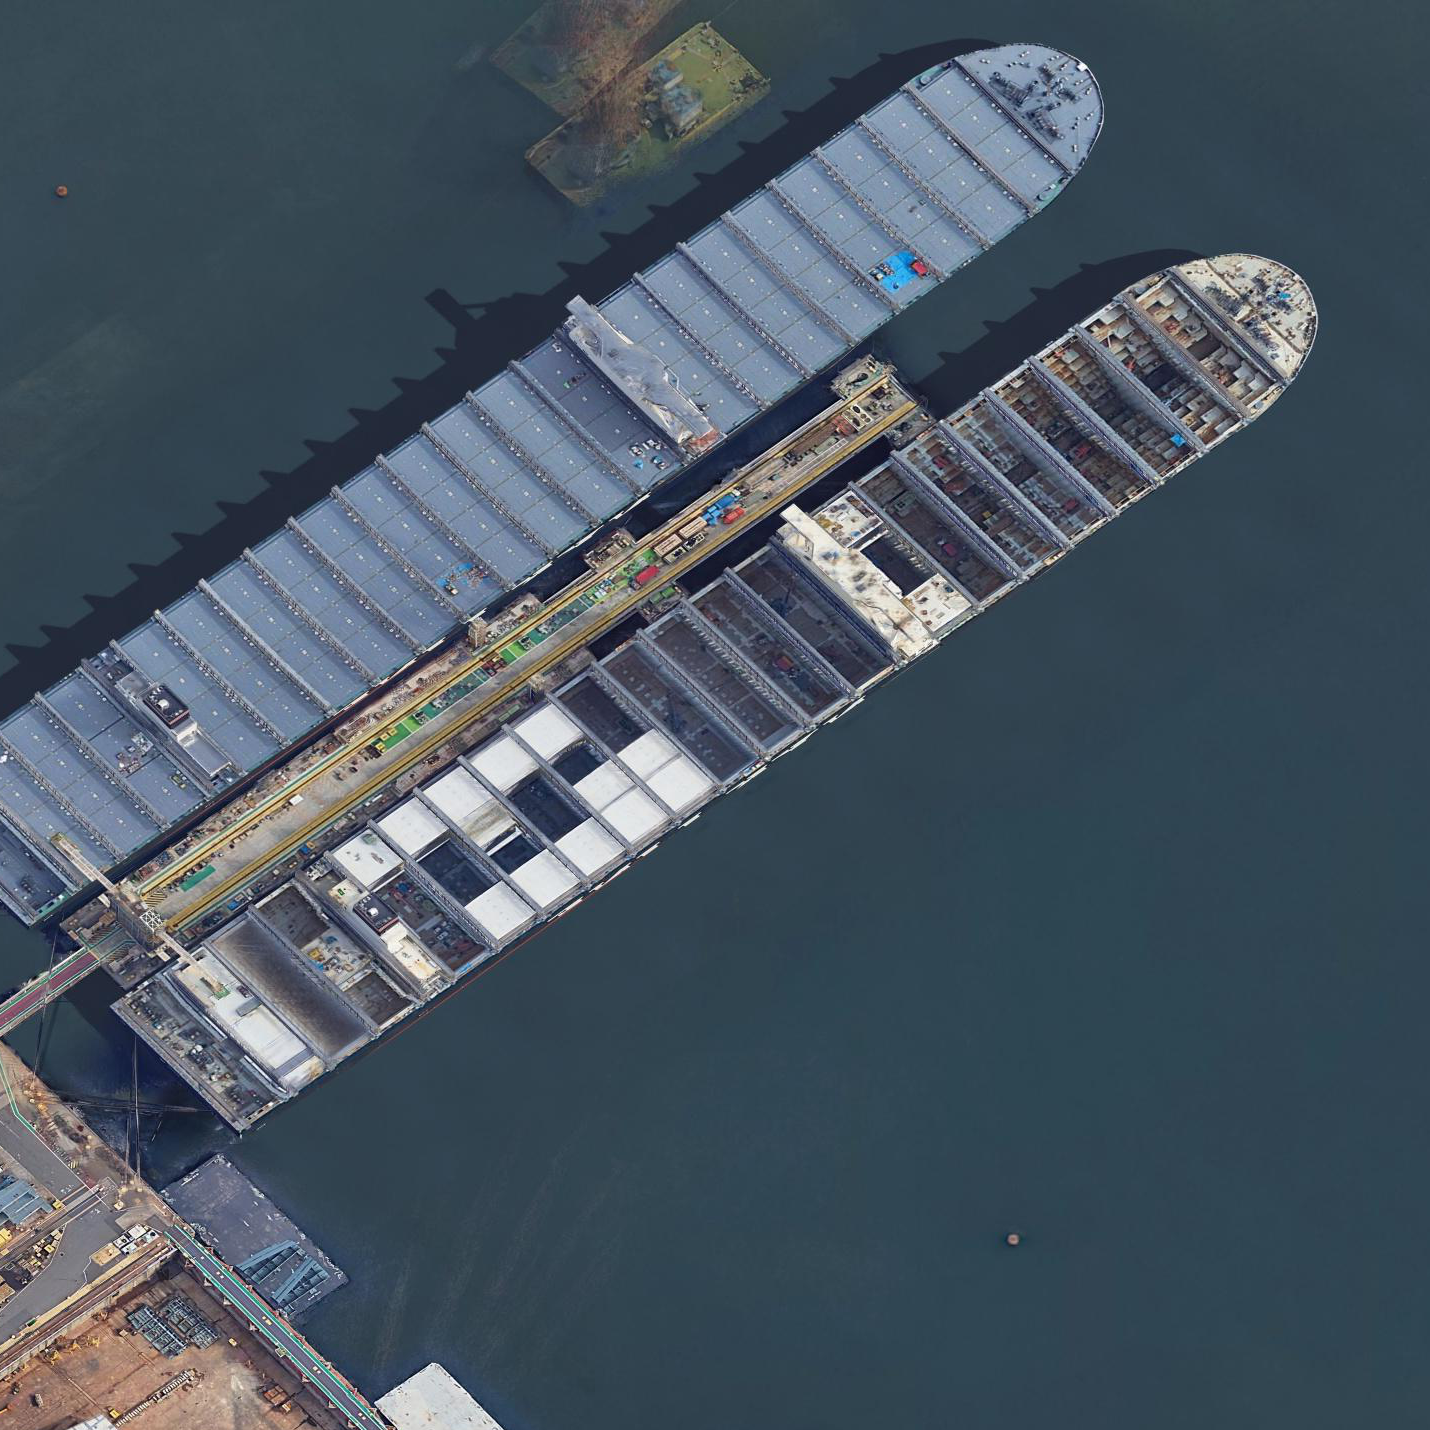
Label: civil